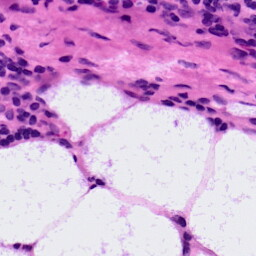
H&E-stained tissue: LymphNode